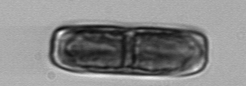
Label: Ephemera